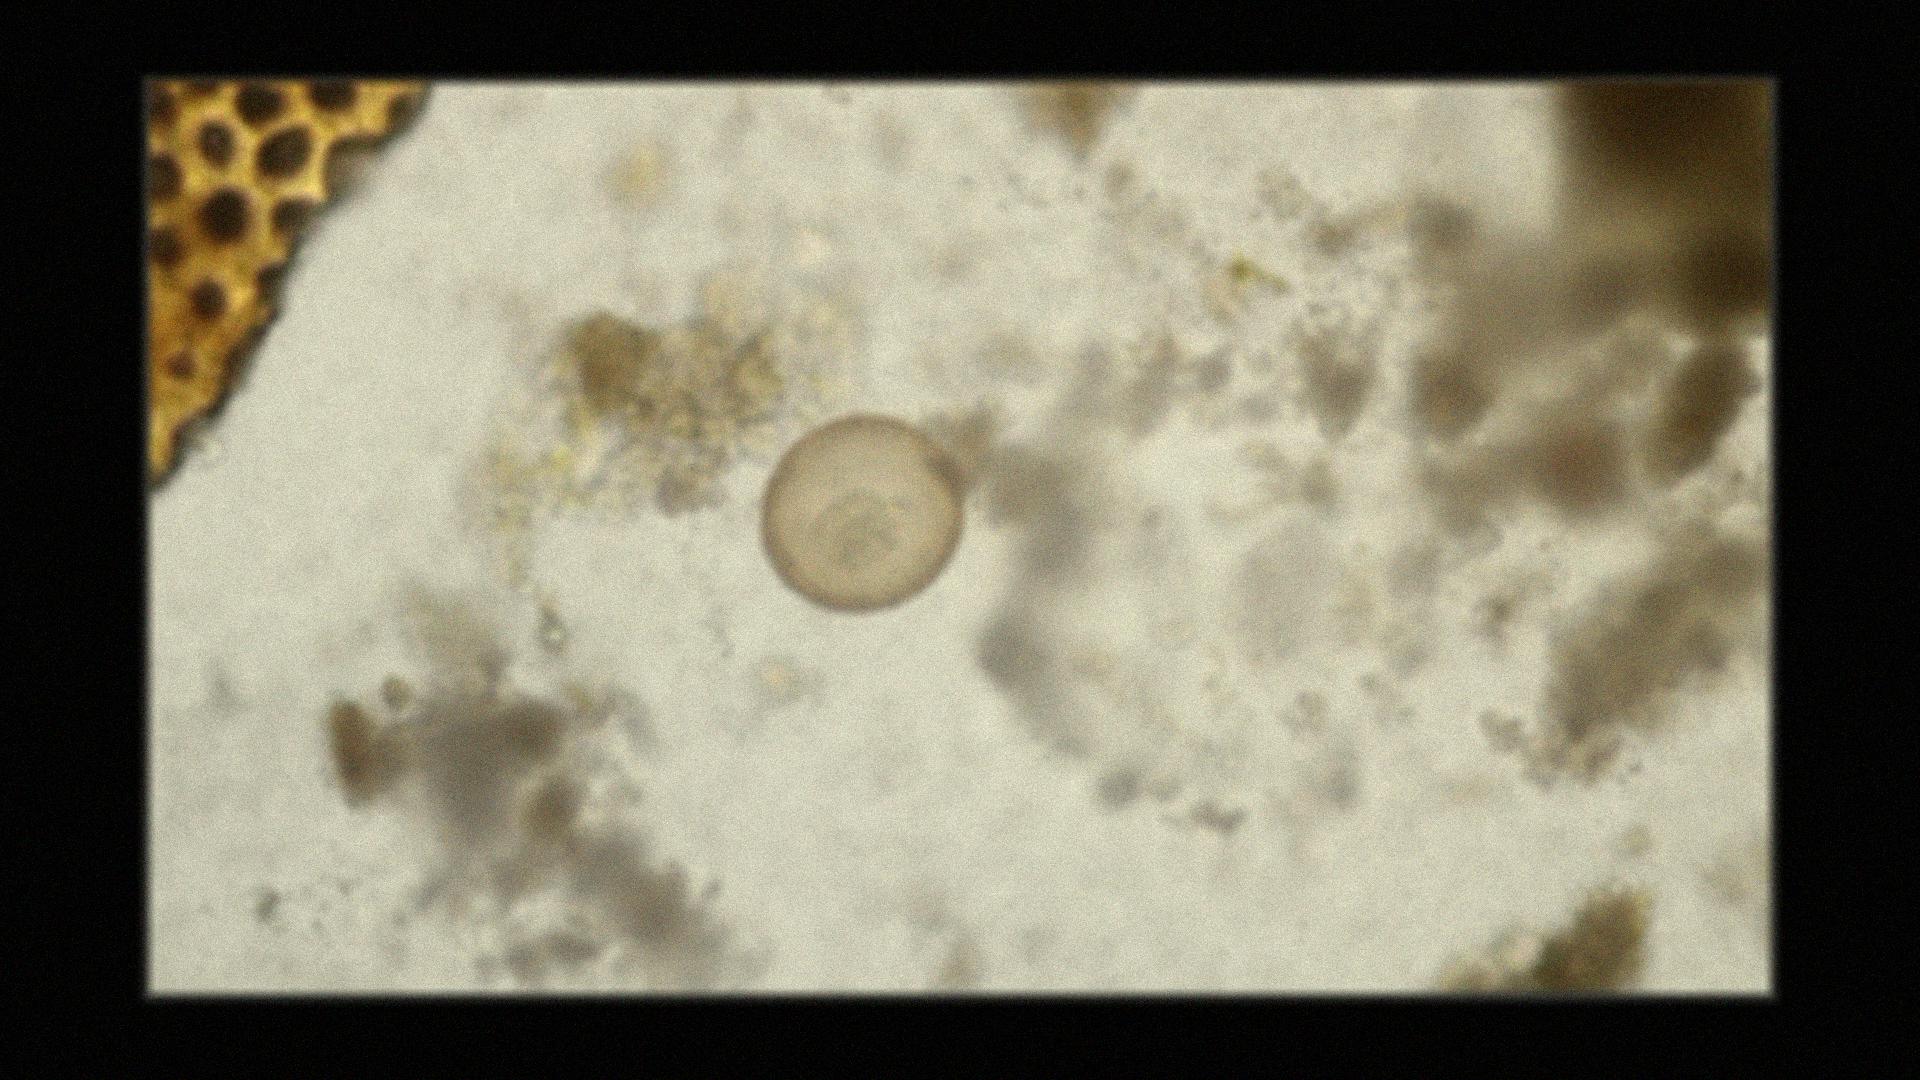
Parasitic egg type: Hymenolepis diminuta